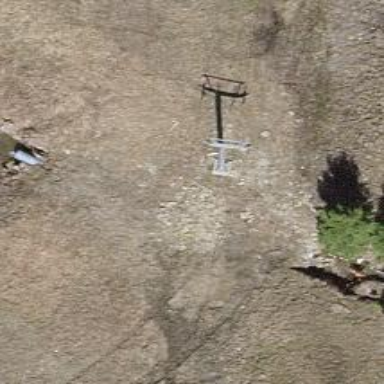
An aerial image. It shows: Pylon used for aerialway.